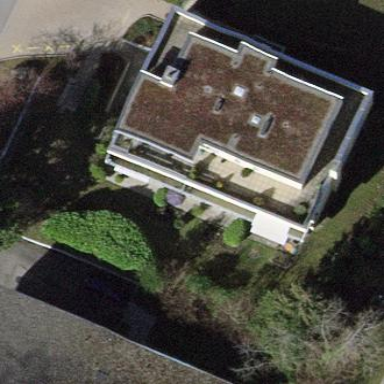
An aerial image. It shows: View of roof of building.